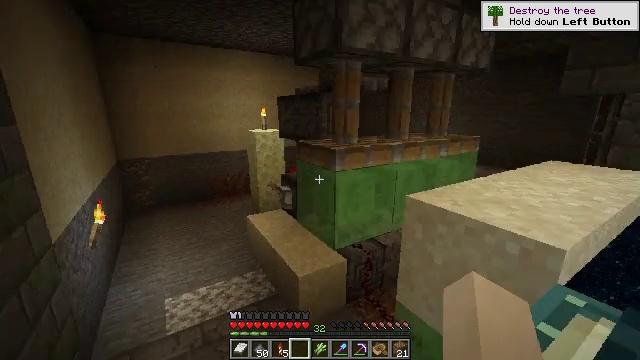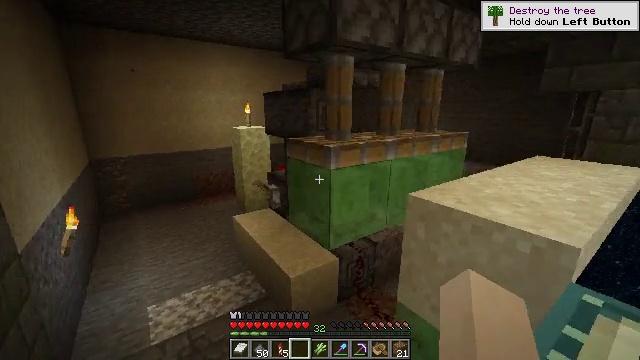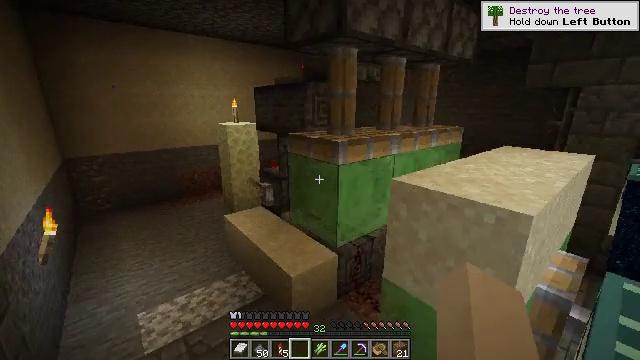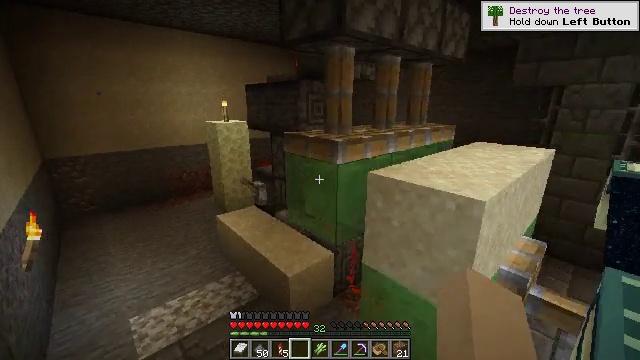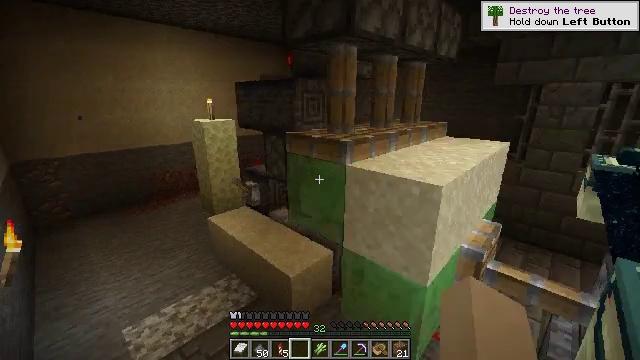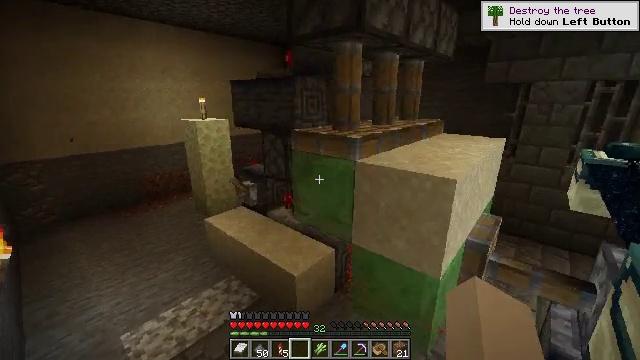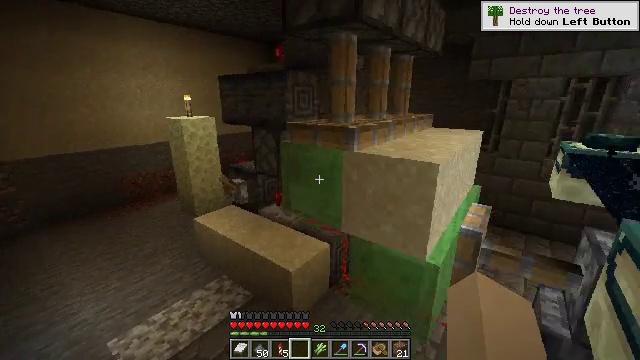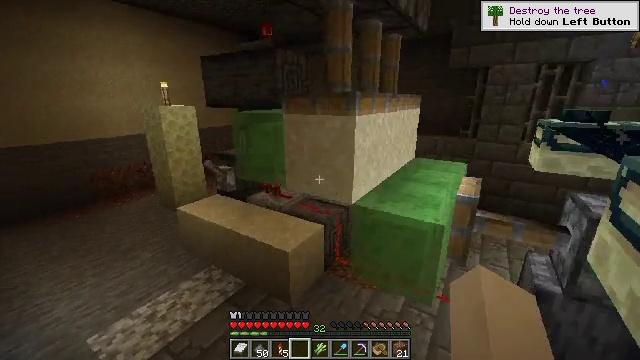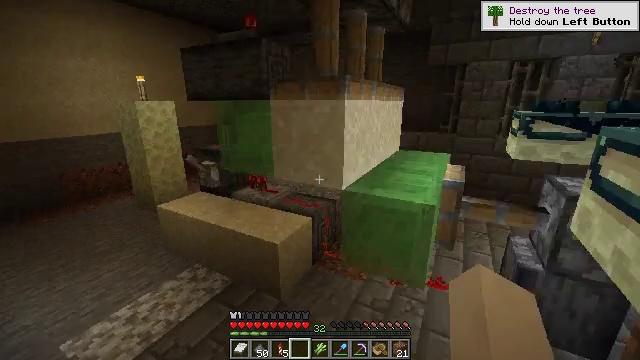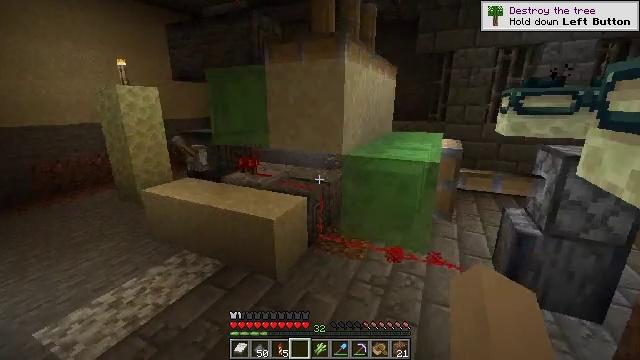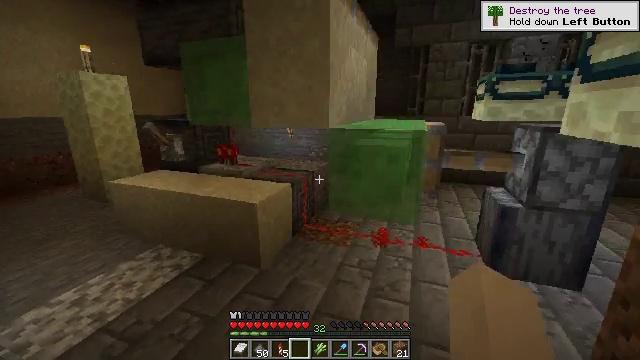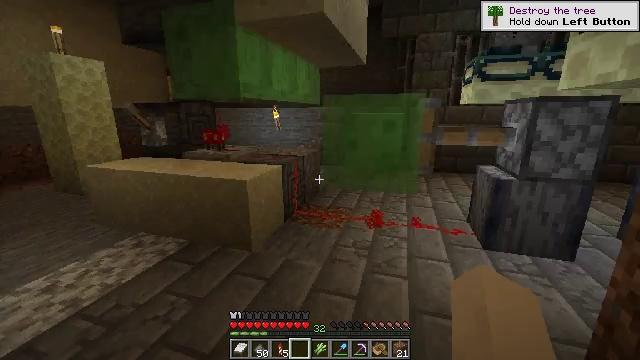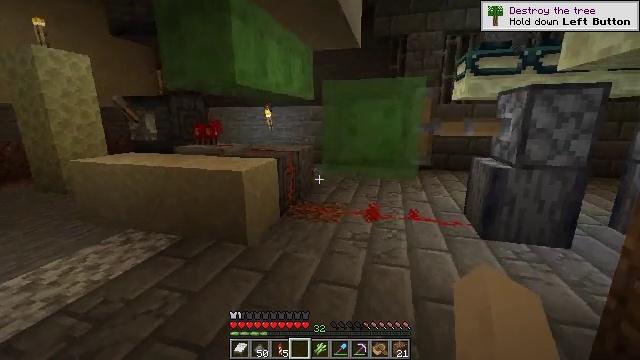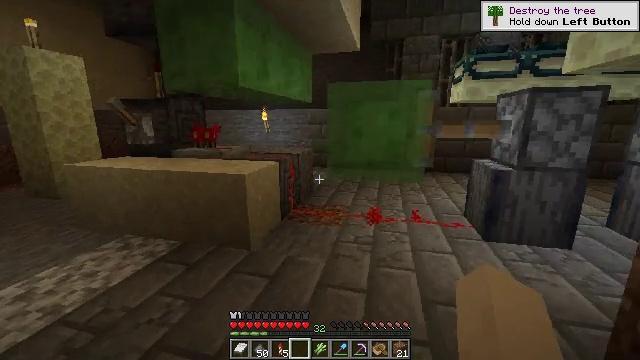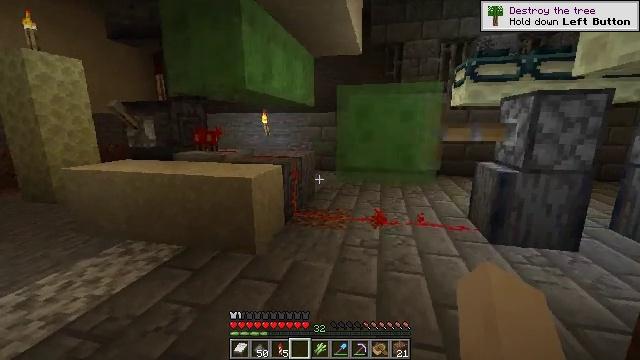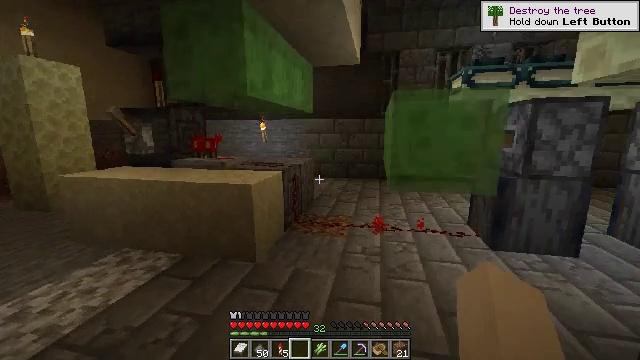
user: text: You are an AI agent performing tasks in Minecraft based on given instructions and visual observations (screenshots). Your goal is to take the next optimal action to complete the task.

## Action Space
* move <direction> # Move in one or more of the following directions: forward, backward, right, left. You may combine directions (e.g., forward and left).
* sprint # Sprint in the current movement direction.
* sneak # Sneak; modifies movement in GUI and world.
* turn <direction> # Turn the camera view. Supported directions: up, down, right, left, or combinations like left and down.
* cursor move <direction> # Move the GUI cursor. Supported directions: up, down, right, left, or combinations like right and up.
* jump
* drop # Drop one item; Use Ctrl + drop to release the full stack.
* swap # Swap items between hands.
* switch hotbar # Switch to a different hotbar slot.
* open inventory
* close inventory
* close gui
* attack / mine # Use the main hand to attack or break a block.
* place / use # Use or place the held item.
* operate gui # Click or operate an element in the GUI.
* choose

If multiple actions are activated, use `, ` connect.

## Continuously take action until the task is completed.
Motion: motion action
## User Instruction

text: Break the slime block to collect it.
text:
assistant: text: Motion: move left, turn right
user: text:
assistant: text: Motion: move left, turn right
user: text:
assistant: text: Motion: move left, turn right
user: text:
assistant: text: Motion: move left, turn right
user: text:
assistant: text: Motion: move left, turn right
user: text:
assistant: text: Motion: move left, turn right
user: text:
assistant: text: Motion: move left, turn right
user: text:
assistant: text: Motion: move back and move left, turn right
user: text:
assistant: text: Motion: move back and move left, turn right
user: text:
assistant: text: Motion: move back and move left, turn right and up
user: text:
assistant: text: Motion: move back and move left, turn right
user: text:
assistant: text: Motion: move back and move left, turn right
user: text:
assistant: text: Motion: move back and move left, turn right
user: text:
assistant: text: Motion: no_op
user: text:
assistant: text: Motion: turn up
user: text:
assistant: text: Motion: turn up
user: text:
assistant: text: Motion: no_op
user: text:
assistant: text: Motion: turn up
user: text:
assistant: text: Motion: turn up
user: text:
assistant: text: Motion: turn right and up
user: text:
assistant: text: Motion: turn up
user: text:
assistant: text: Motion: no_op
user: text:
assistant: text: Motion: no_op
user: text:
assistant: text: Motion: no_op
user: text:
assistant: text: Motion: no_op
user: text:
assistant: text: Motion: no_op
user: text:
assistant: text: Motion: no_op
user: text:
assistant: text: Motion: no_op
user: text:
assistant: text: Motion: no_op
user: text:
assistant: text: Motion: no_op